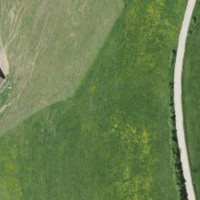
EUNIS habitat code: 24
Species observed at this site:
Veronica chamaedrys